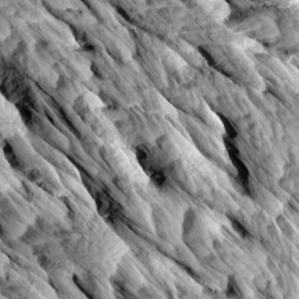
Label: non_frost